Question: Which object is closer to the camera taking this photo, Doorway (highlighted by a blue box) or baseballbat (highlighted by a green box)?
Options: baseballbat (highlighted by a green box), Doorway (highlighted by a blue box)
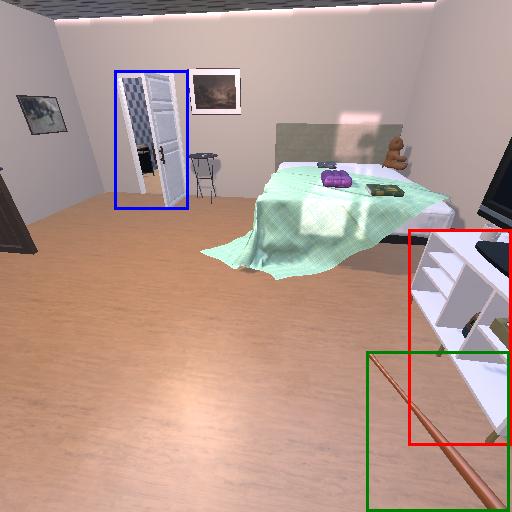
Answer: baseballbat (highlighted by a green box)